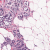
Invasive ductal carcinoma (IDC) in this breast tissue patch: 0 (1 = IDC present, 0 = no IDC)